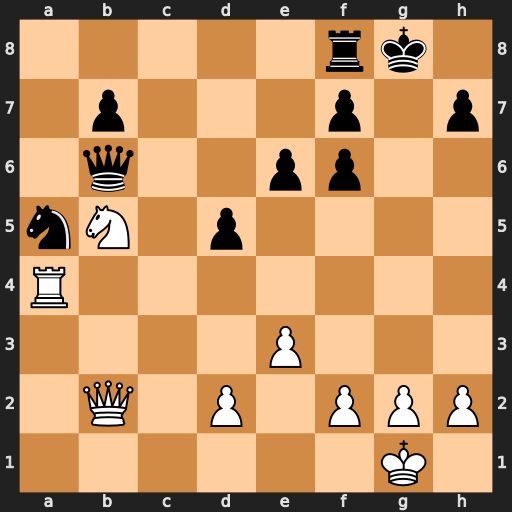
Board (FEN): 5rk1/1p3p1p/1q2pp2/nN1p4/R7/4P3/1Q1P1PPP/6K1
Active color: w
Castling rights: -
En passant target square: -
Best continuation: Rg4+ Kh8 Qxf6#